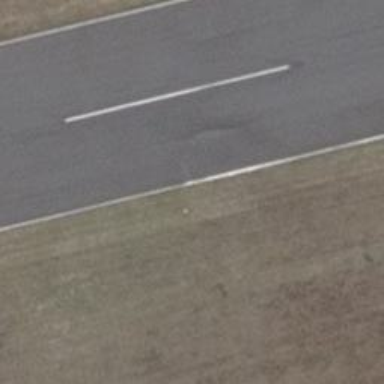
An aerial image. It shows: Aviation light marking the edge of runway.